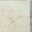
Piece: xx